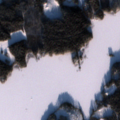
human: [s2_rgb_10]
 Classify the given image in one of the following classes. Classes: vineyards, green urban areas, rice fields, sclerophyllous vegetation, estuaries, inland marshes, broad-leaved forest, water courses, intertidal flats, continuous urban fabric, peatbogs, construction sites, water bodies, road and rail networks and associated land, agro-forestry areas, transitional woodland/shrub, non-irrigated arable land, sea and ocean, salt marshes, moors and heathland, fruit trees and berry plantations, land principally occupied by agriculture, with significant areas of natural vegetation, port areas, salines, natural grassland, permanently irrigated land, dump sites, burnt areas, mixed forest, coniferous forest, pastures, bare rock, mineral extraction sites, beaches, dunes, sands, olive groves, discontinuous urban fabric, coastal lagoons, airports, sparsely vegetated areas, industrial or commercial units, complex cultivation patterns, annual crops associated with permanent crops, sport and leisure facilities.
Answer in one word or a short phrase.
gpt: coniferous forest, mixed forest, water bodies